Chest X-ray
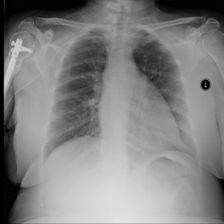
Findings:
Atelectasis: positive
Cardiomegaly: positive
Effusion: positive
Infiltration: negative
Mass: negative
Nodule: negative
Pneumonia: negative
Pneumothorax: negative
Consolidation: negative
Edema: negative
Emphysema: negative
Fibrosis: negative
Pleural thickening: negative
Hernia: negative